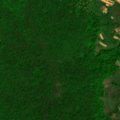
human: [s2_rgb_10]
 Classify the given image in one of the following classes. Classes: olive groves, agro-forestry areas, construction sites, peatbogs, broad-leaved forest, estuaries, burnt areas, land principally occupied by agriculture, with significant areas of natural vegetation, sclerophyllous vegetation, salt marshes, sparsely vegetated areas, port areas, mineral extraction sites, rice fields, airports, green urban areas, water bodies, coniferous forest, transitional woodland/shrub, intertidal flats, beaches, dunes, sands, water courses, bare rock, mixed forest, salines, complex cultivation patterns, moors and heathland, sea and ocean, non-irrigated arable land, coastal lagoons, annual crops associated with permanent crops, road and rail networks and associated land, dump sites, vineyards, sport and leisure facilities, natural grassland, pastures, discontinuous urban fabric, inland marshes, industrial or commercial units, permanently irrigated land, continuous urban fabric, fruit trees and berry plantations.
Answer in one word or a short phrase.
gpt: complex cultivation patterns, broad-leaved forest